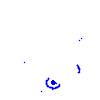
Particle: electron